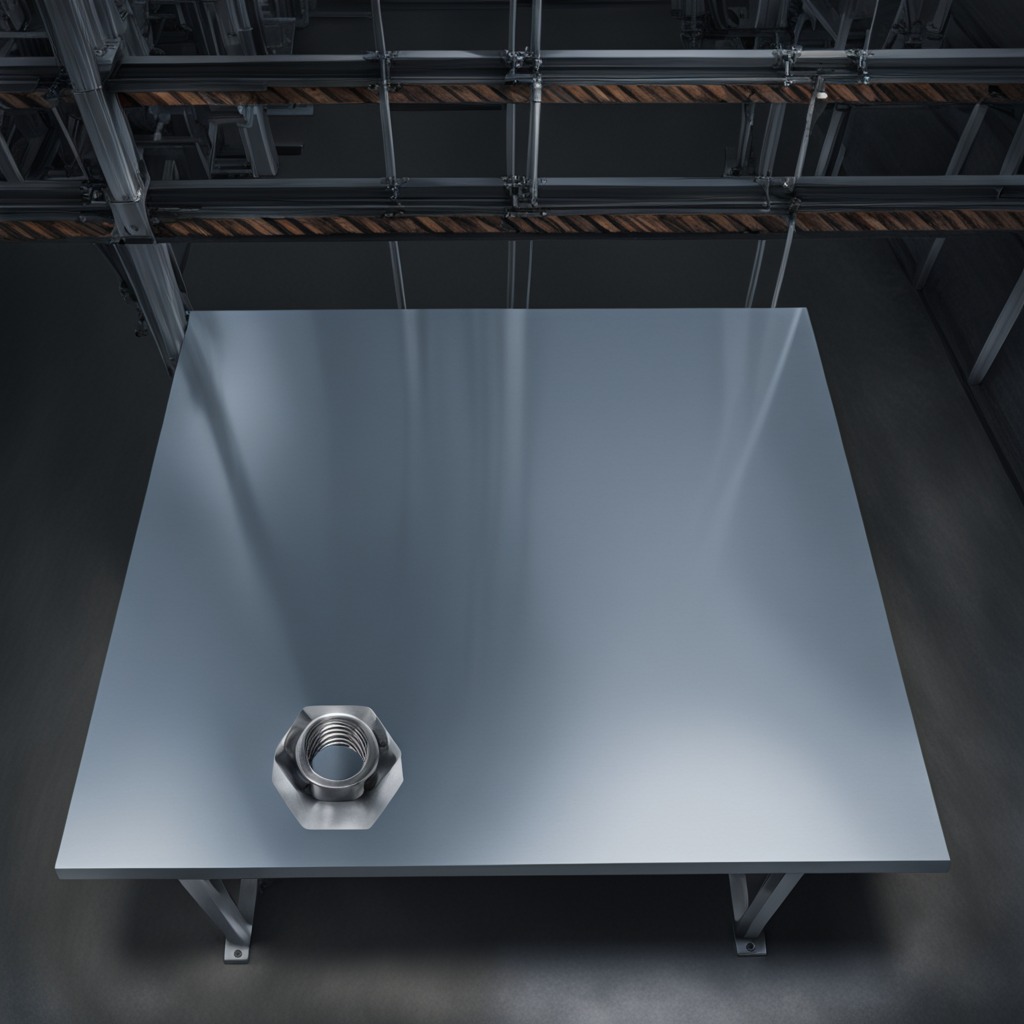
A metal nut is lying on a clean empty table in the evening.